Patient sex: M
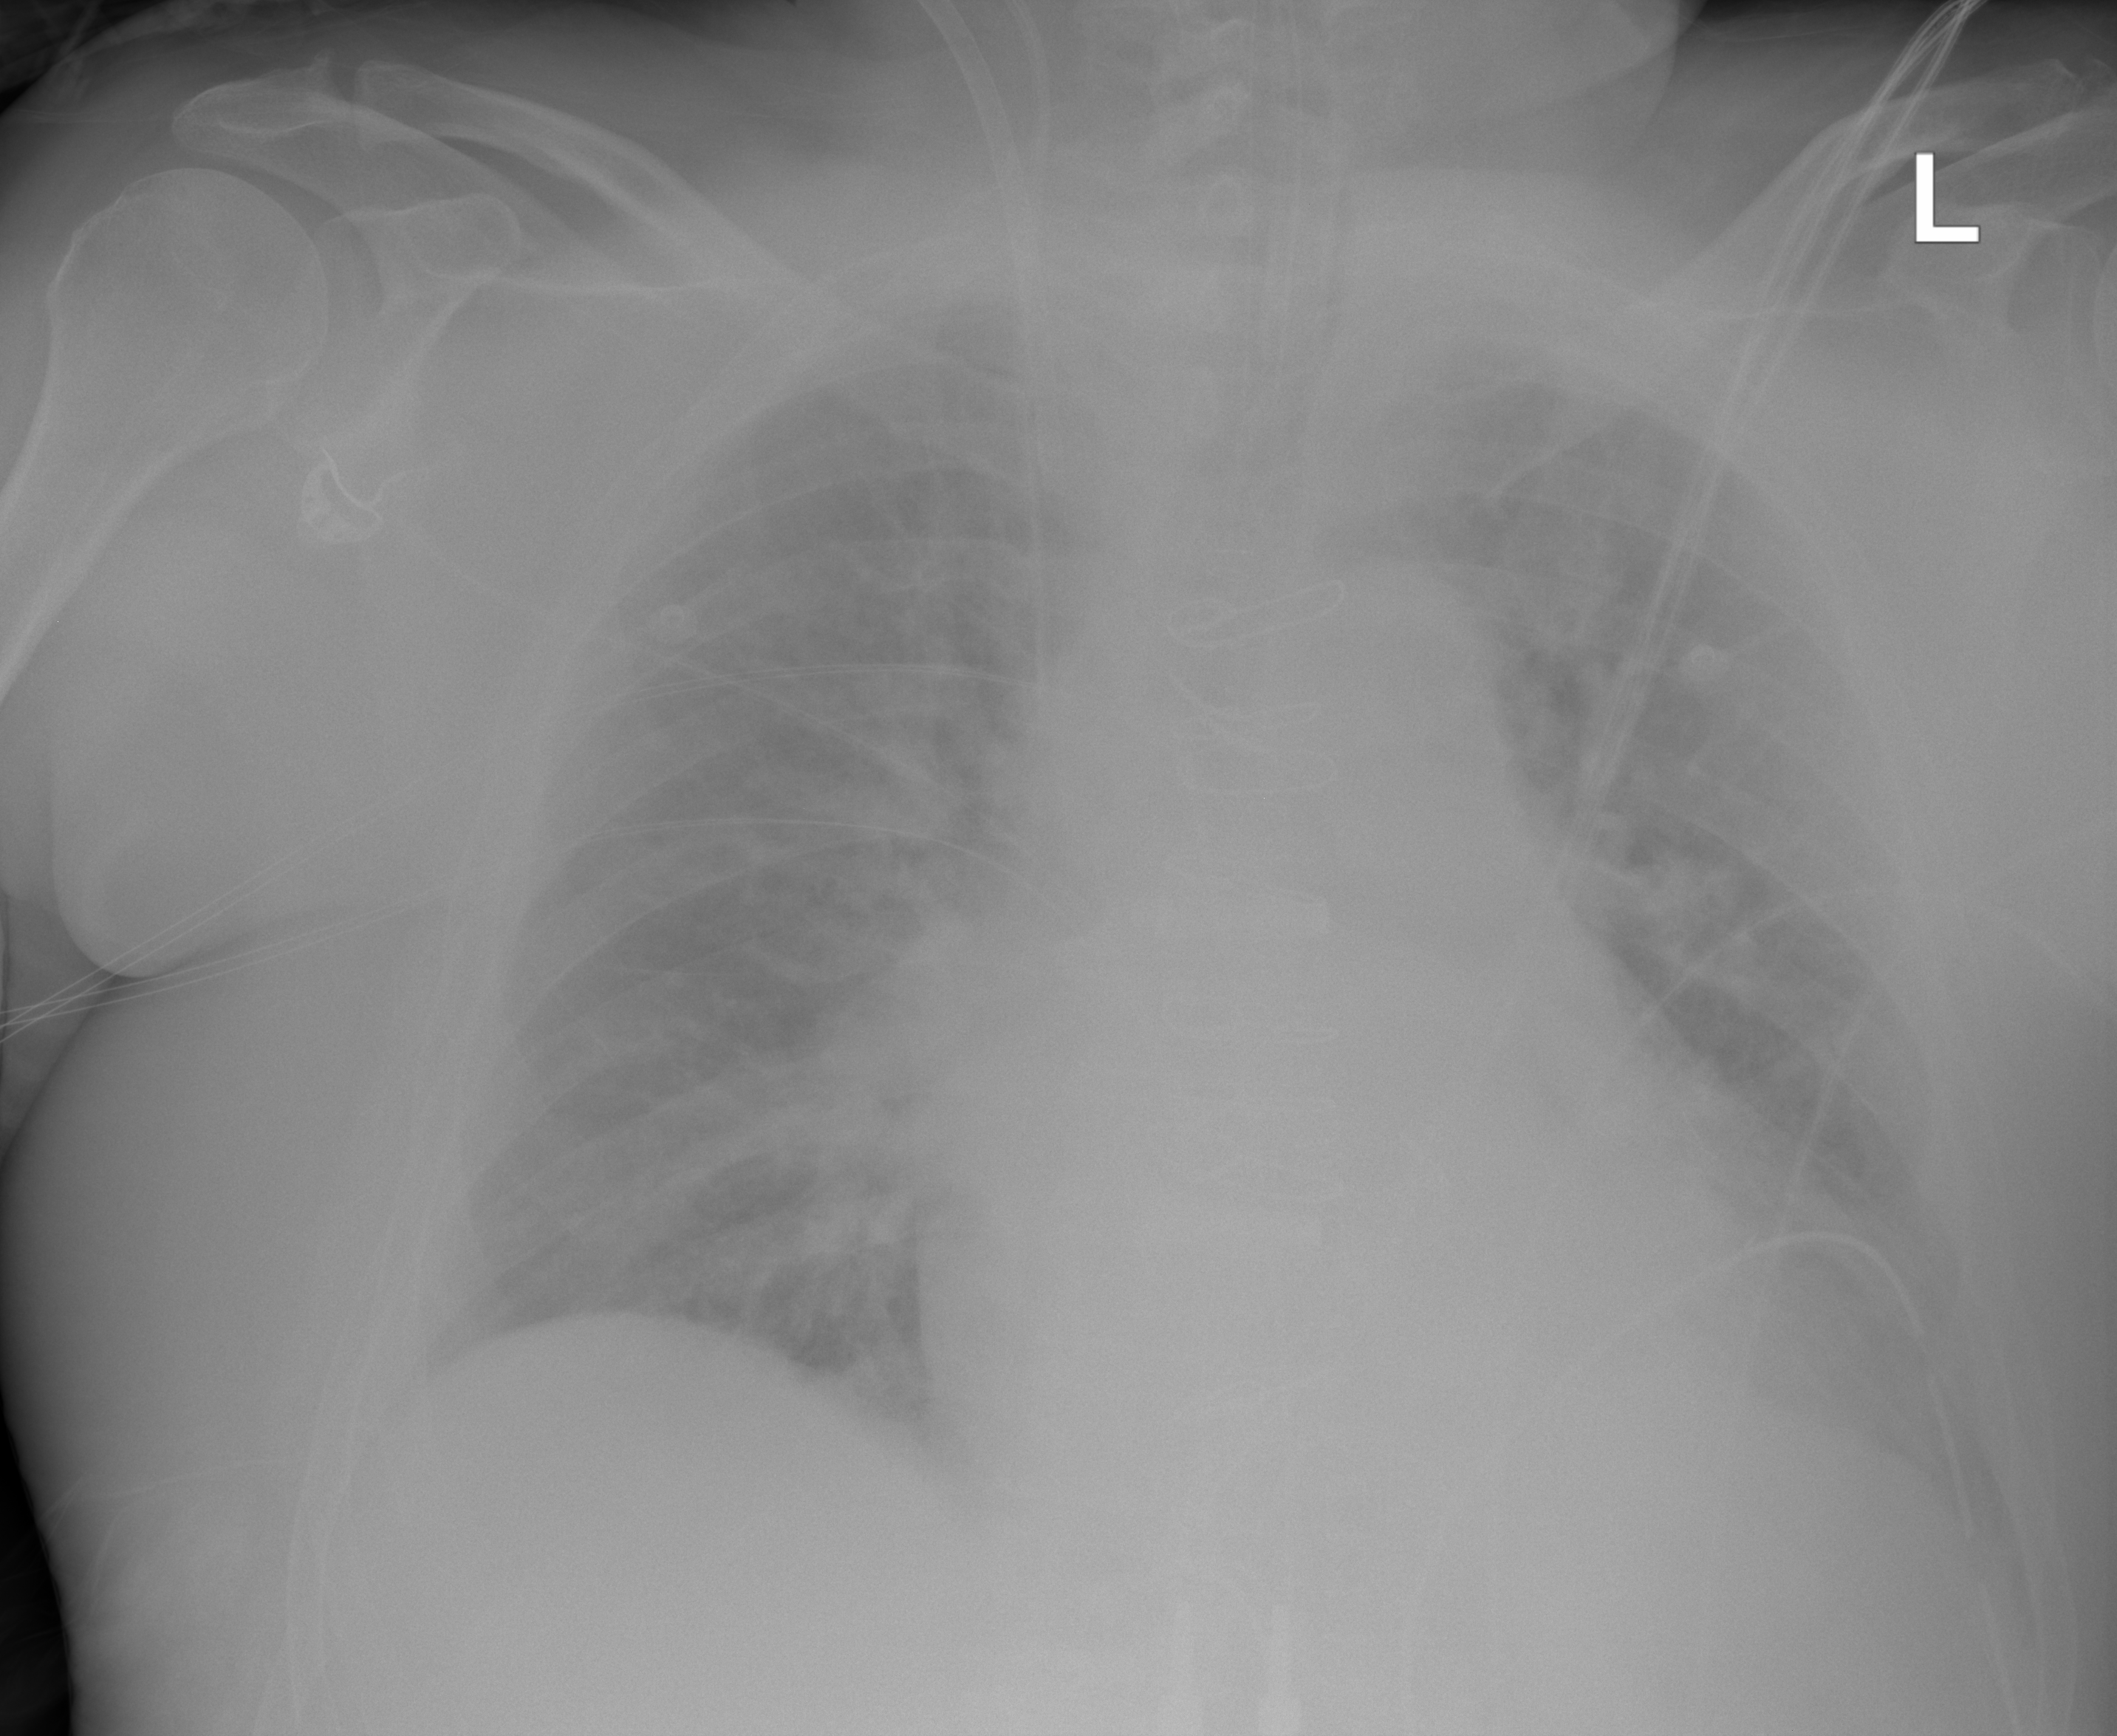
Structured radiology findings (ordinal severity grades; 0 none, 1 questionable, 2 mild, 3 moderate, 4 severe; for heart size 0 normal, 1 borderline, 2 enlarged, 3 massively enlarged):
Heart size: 2
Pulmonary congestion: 3
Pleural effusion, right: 1
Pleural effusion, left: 2
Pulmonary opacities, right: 2
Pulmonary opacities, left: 0
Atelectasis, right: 3
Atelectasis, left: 3